Question: I added a ContextMenuStrip to my Form but in that form (that otherwise works perfectly, including adding record to database) can I right-click to display the context menu.
That is, when I run the Form application, anywhere in that form I right-click, it's as if I didn't right-click at all: (yes, I added to it menu items).

Also, while at that, is there a way to make it display when right-clicking certain controls only?
(Note: my question is language neutral. Once I get the ContextMenuStrip to display, I think that I know how to <URL>
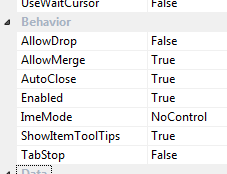
Answer: Answering my own question:
For the control I want the context menu to appear (e.g. DataGridView), I need to go to its 'Behavior' property and select from a list box the already created ContextMenuStrip instance: